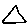
Label: triangle